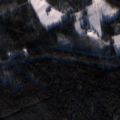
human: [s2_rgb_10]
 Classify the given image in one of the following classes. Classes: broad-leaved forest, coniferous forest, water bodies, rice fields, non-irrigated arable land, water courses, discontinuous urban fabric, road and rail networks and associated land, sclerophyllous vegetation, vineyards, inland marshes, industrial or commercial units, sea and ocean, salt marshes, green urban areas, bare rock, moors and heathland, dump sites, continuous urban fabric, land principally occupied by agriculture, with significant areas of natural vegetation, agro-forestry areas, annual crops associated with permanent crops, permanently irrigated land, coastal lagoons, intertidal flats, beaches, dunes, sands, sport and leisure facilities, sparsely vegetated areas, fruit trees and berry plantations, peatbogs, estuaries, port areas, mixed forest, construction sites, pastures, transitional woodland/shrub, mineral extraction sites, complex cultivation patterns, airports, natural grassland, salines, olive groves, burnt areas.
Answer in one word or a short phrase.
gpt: coniferous forest, mixed forest